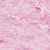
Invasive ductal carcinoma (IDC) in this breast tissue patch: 0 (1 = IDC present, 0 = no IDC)